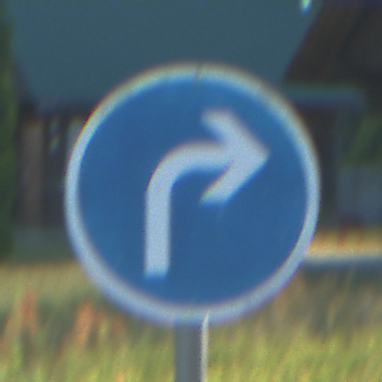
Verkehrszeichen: VorgeschriebeneFahrtrichtungRechts
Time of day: MorningAfternoon
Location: Outdoor (Nature)
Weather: Clear
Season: NotSpecified
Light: Natural